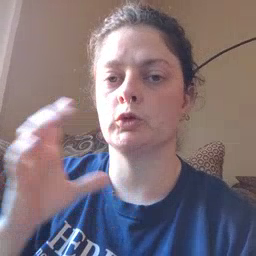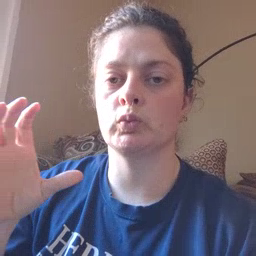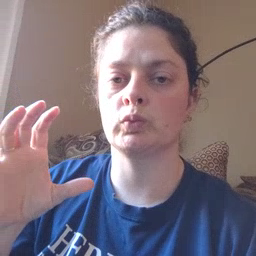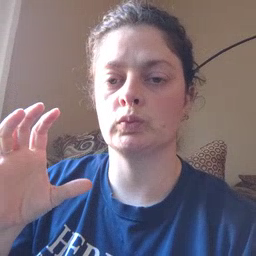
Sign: balloon